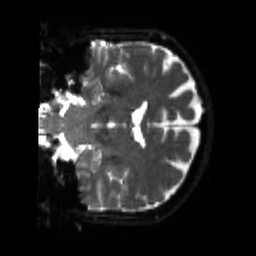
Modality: sbref
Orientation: coronal
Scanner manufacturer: siemens
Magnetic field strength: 3 T
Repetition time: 4 s
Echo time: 0.0594 s